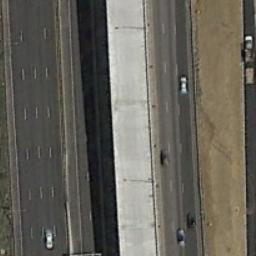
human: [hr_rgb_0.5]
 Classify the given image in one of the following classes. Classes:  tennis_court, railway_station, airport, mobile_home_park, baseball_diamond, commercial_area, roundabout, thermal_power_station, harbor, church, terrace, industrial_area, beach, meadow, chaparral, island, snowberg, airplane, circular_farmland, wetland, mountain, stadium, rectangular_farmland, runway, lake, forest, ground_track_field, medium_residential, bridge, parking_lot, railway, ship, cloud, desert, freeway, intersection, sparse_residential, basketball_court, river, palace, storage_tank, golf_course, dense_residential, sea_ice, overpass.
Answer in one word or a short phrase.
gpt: freeway